Question: My apologies if this is a repost. I couldn't find a similar one in the questions.
I am trying to set up emacs as my python IDE with IPython in it. Basically follow this <URL>
The version of python in my emacs shell is 2.7.5 whereas the one in terminal 2.7.6. However typing ipython in to the emacs shell shows ipython is not installed, but I was able to install ipython to the terminal.
I would like to know how to install the ipython plugin to the .emacs file. When you say install, does it mean copy the files and put it there ? If yes, I have done this. However when I try to run a python program, it shows "Searching for program: No such file or directory, ipython. Thanks in advance for the help.

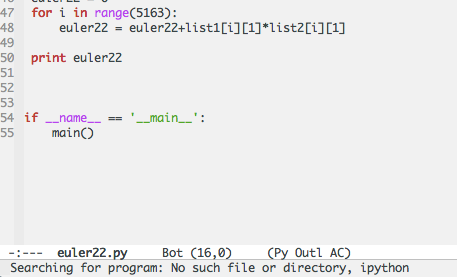
Answer: It seems that your emacs cannot find ipython. You may need to set 'PATH' environment variable, but for now, I think this works...
In your terminal do 'which ipython', and you will get your ipython executable path. Then in your .emacs file, change '"ipython"' in the following line to whatever the absolute path that you get.
'''
(setq-default py-shell-name "ipython")
'''